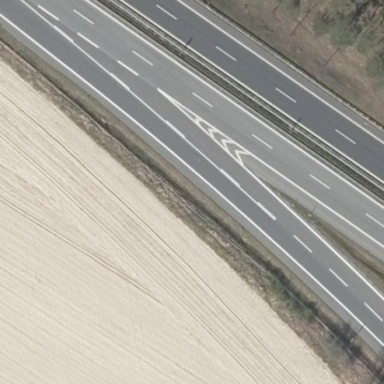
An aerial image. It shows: It's motorway area.